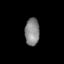
Tissue: lung
Cell type: Epithelial cells
Senescence score: 0.5463
Nuclear area (px): 387
Mean DAPI intensity: 135.995